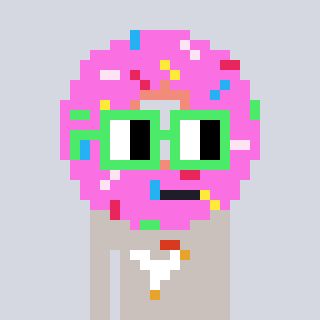
a pixel art character with square light green glasses, a doughnut-shaped head and a foggrey-colored body on a cool background